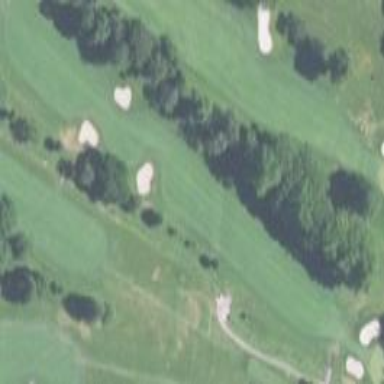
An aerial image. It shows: Grassy area designated as golf fairway.